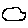
Label: cloud